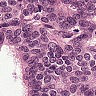
Metastatic tissue present: yes